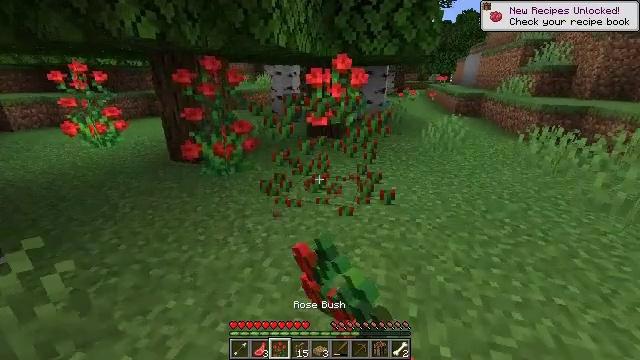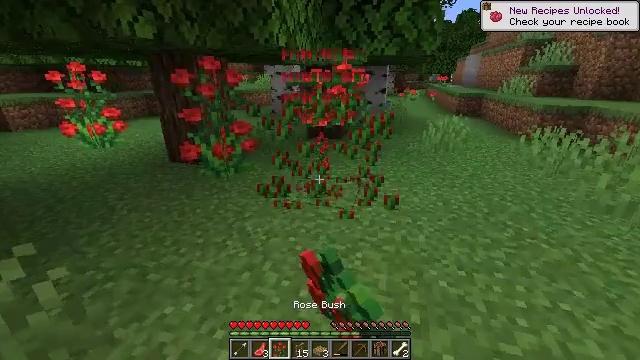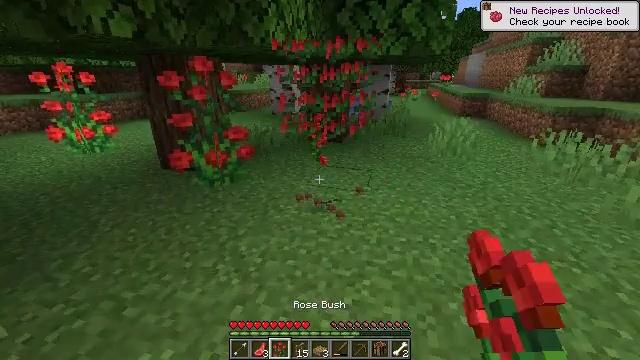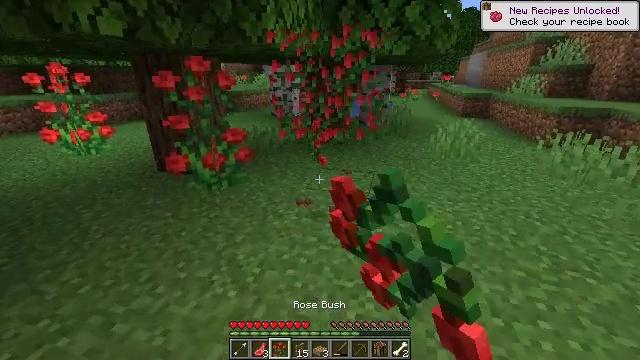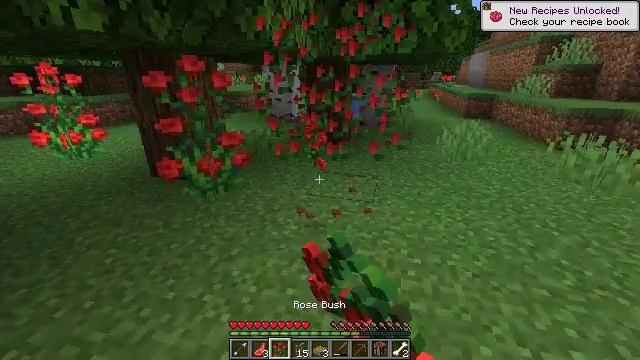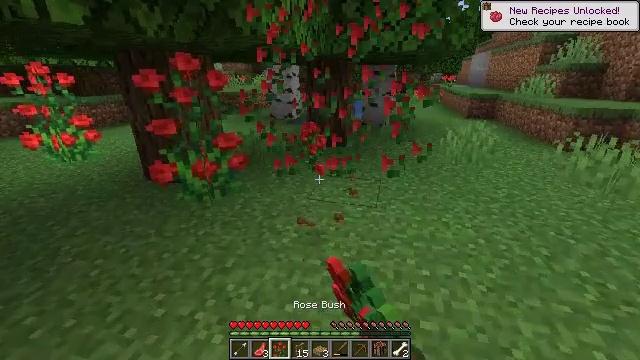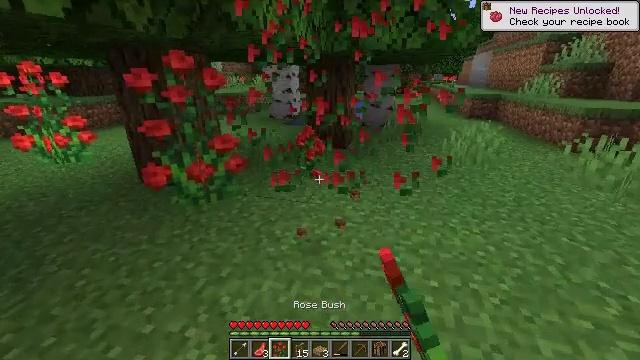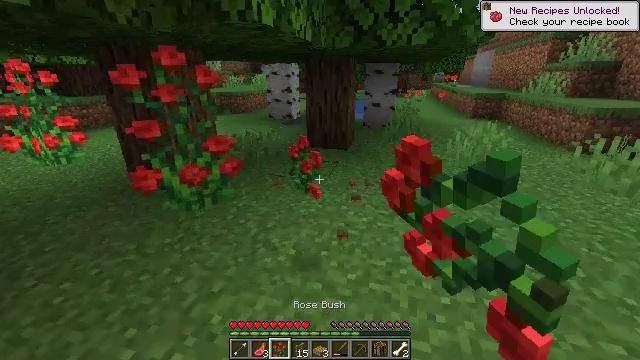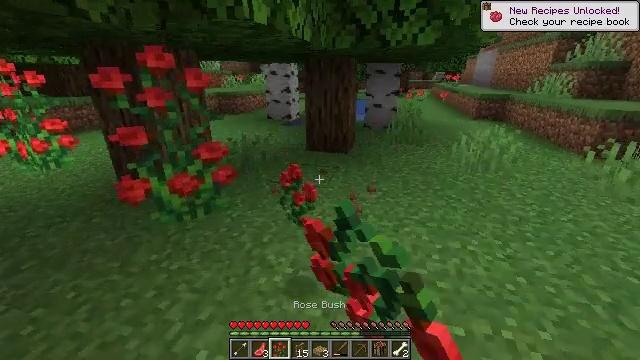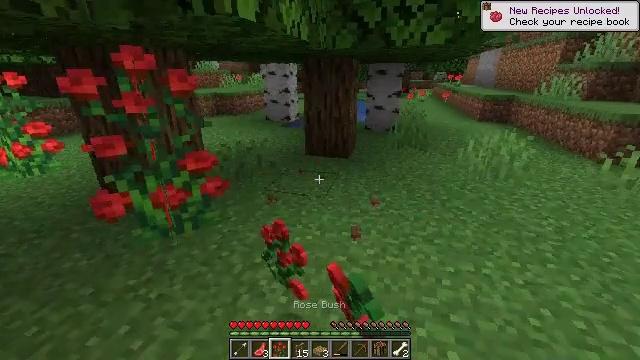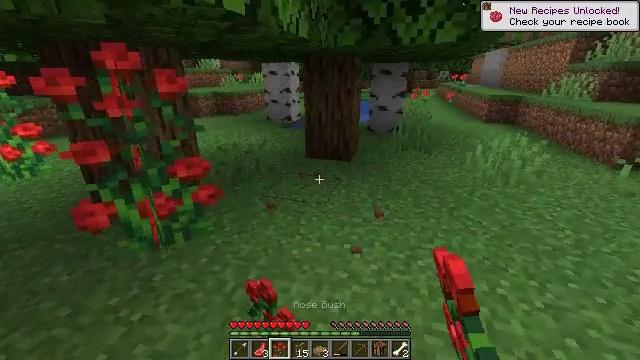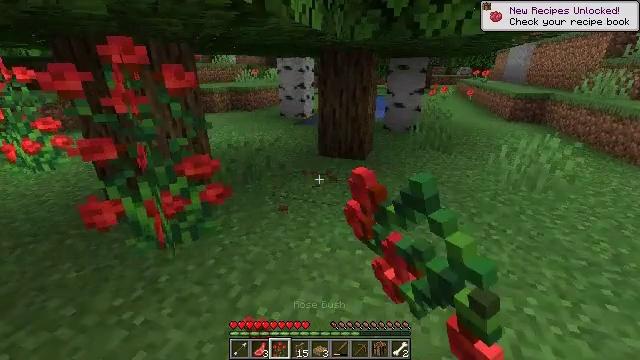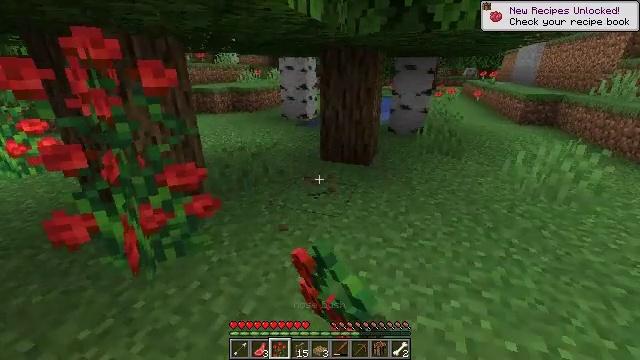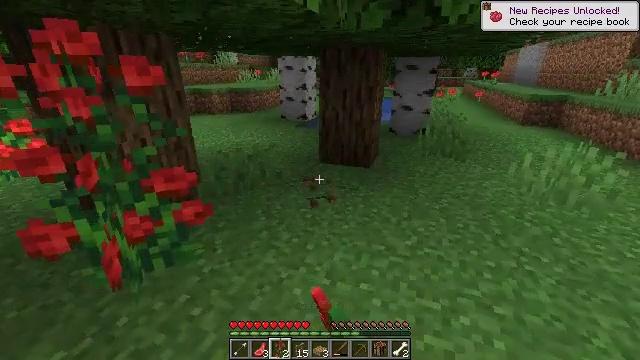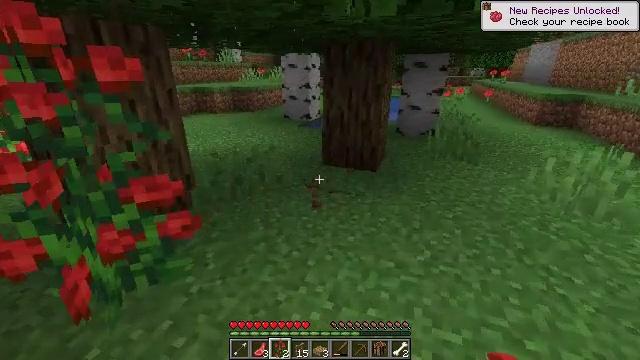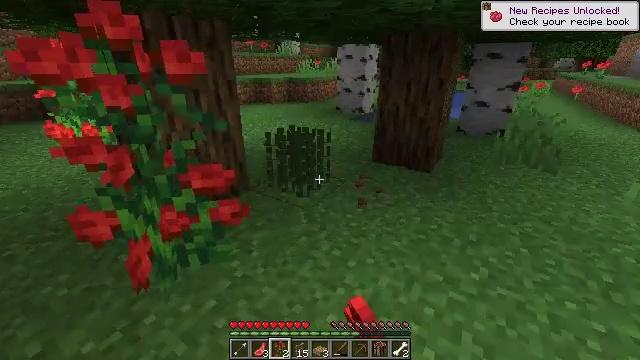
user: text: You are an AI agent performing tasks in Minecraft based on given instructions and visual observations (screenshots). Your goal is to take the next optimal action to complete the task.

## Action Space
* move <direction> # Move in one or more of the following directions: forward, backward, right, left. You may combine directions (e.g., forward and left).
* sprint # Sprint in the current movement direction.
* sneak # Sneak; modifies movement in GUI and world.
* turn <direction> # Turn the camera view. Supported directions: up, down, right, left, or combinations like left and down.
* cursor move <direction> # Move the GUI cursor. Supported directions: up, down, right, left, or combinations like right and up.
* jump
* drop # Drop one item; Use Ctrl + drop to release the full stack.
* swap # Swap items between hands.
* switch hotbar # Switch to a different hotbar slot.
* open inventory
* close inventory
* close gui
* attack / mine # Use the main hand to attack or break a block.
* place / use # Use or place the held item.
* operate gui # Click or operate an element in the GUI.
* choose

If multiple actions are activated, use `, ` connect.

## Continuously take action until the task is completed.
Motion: motion action
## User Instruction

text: Collect the grass from the surface.
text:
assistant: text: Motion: move forward, attack / mine
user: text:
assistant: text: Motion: move forward, attack / mine
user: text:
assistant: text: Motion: move forward, attack / mine
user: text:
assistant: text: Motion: move forward, attack / mine
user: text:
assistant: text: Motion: move forward, attack / mine
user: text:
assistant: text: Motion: move forward, attack / mine
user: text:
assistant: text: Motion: move forward, attack / mine
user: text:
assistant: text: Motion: move forward, attack / mine
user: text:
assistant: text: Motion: move forward, attack / mine
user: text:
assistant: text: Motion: move forward, attack / mine
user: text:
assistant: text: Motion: move forward, turn left, attack / mine
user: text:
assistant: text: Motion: move forward, attack / mine
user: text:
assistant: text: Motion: move forward, attack / mine
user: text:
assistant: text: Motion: move forward, attack / mine
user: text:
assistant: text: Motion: move forward, turn left and down, attack / mine
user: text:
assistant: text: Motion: move forward, turn left, attack / mine
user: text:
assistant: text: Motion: move forward, turn left and up
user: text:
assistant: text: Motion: move forward
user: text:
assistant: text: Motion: move forward
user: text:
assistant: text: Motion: move forward
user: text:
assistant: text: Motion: attack / mine